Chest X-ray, AP view. Patient: 53 years old, sex F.
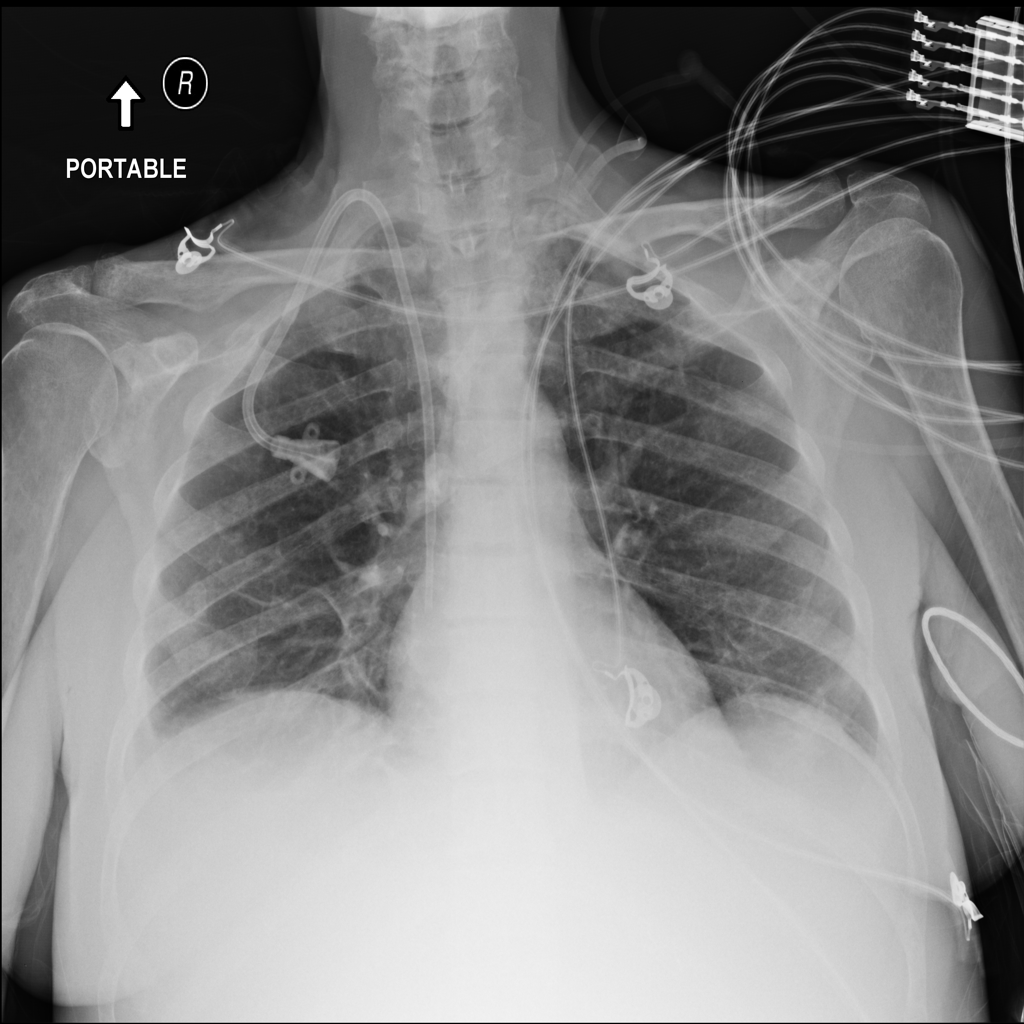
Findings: Atelectasis, Effusion